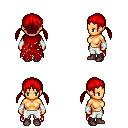
a pixel art fantasy rpg character, female body template, human, tanned skin, red tattered cape, white pants, red twin-tailed hairstyle, white cloth bracers, maroon shoes, four views (front, back, left, right), 2x2 character sprite sheet, small pixel art, hard edges, no anti-aliasing